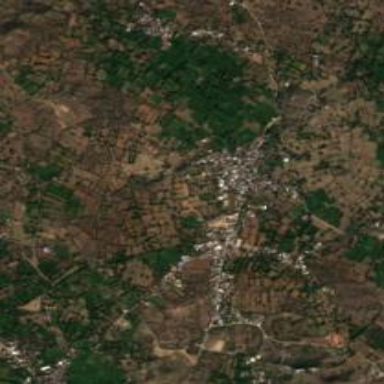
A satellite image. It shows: Village area.